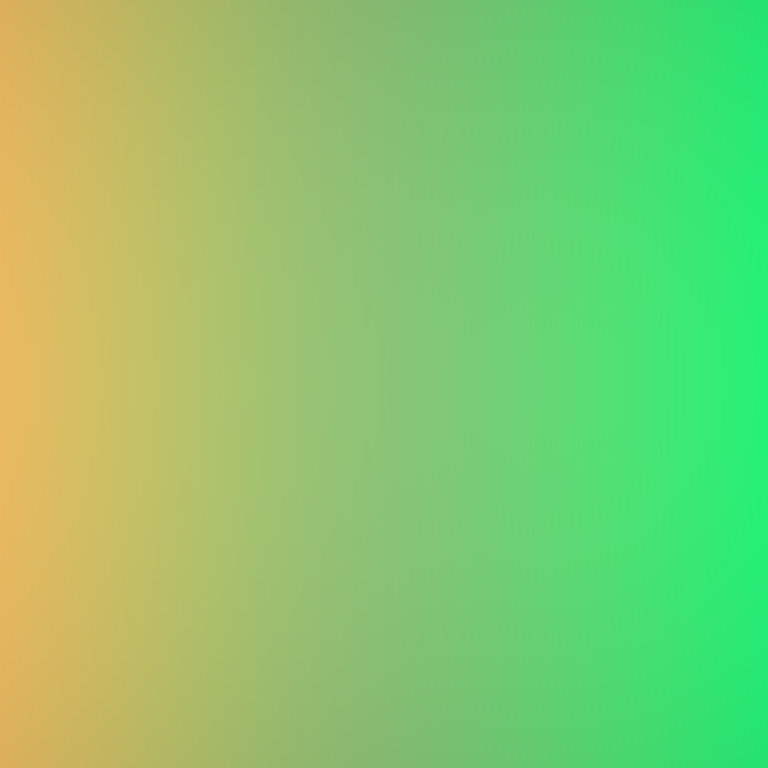
Abstract light effect, smooth gradient from soft green to warm yellow, calm atmosphere, diffuse light, no room, no furniture, no objects.